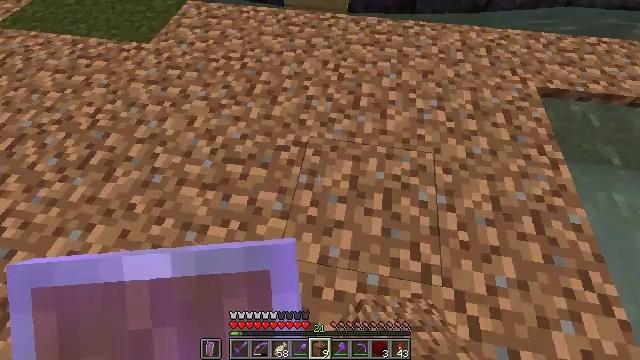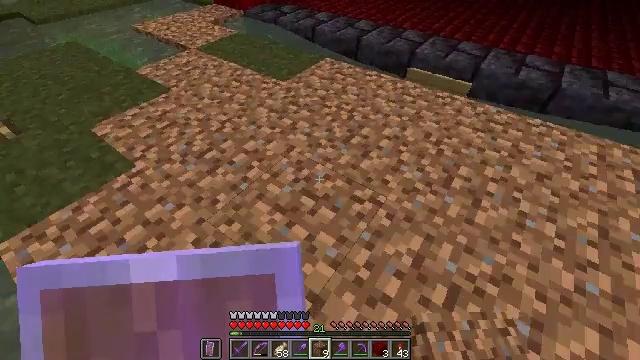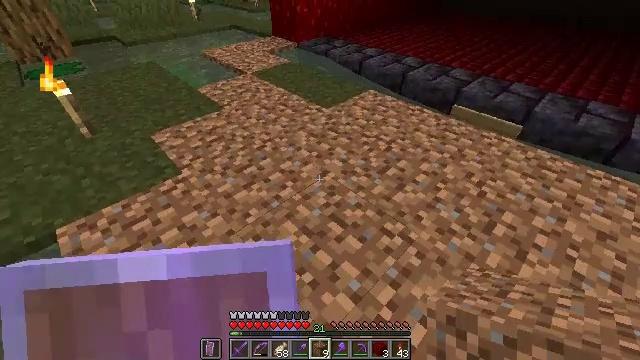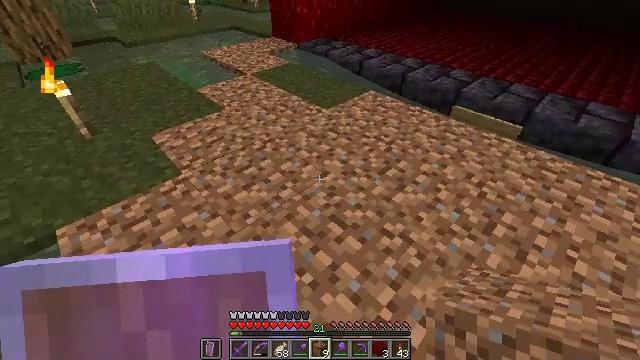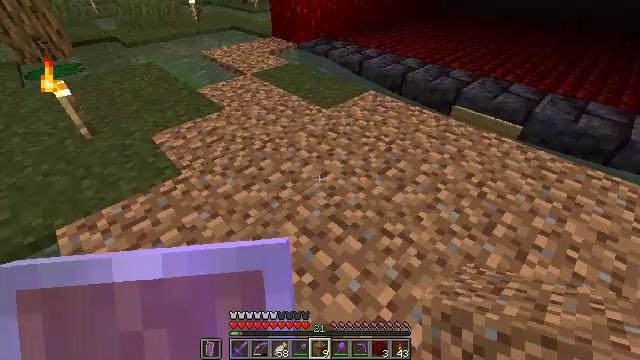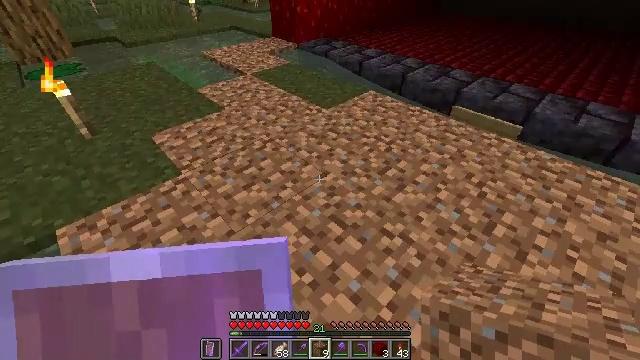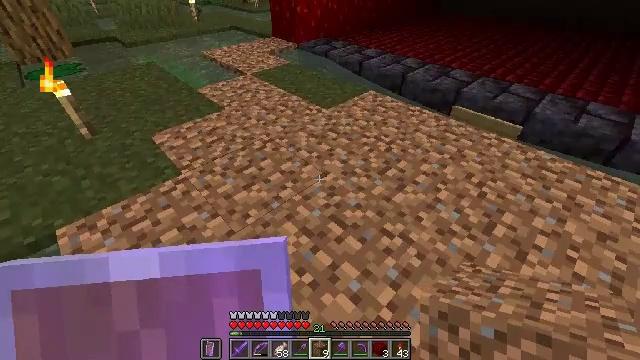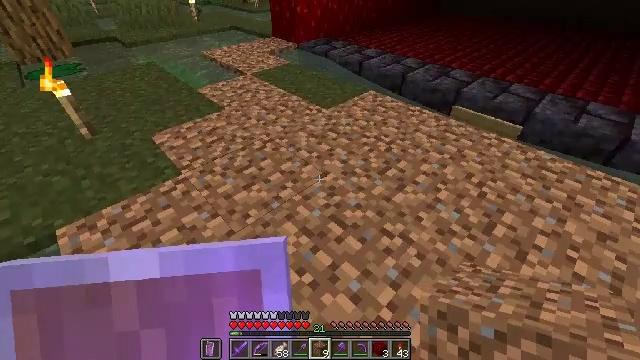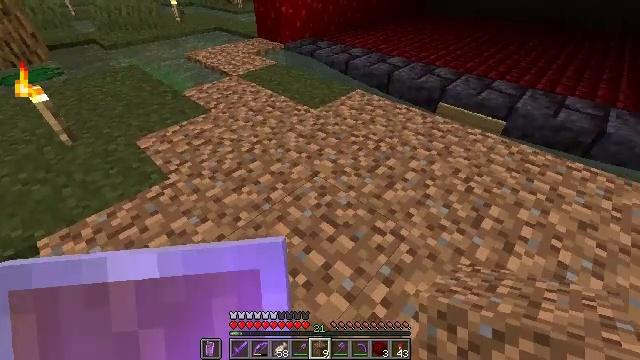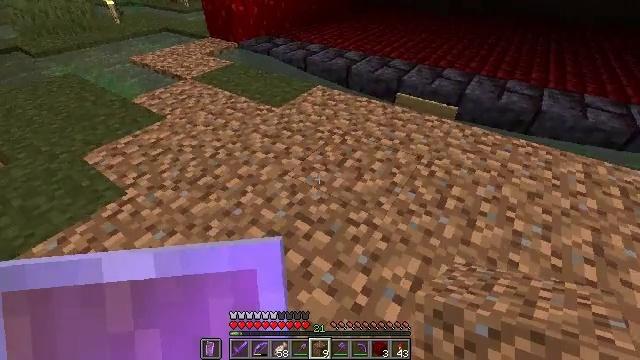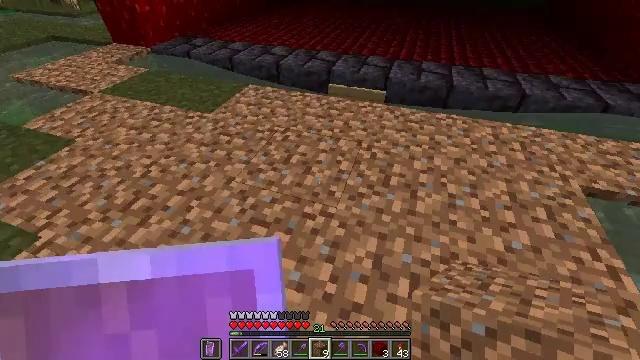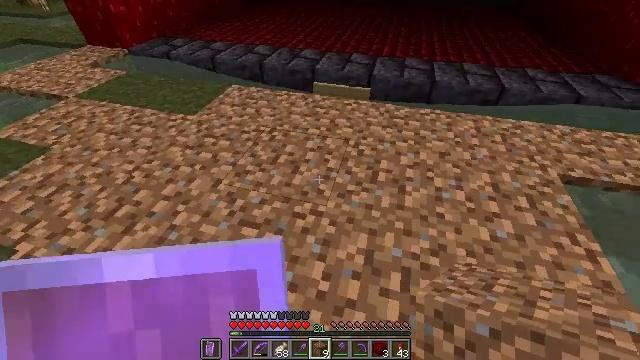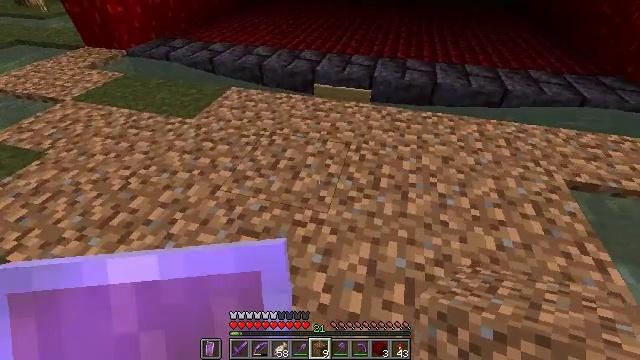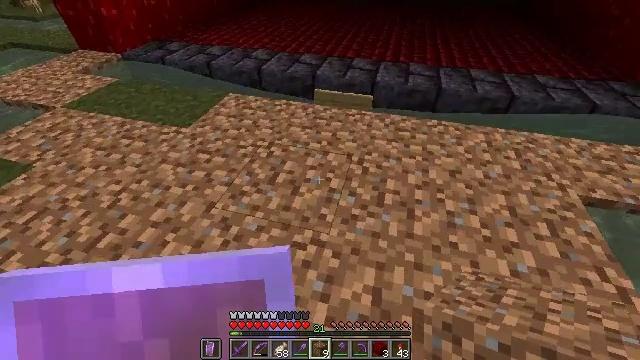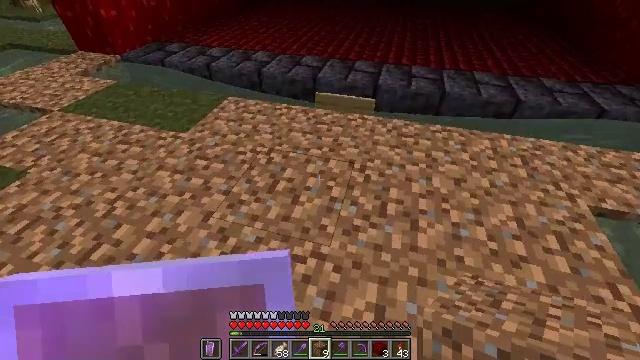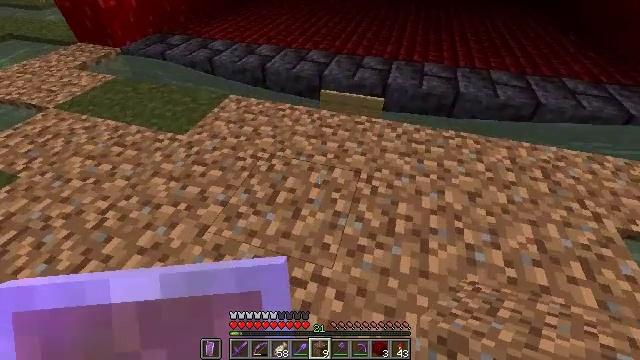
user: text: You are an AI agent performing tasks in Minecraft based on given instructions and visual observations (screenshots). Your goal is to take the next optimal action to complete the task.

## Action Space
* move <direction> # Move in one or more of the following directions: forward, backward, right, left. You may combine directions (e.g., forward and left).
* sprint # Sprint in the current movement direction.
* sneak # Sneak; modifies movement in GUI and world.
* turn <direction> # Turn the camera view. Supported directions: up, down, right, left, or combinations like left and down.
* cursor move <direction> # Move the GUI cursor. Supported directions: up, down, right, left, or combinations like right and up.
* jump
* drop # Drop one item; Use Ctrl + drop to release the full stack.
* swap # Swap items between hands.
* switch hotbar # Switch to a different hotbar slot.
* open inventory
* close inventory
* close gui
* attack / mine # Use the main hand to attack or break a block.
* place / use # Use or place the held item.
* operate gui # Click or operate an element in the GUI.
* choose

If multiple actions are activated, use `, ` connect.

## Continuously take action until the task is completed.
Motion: motion action
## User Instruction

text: Get dirt block.
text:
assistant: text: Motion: turn left and up
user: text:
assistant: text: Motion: turn left and up
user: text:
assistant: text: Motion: no_op
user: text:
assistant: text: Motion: no_op
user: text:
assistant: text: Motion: no_op
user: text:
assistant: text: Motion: no_op
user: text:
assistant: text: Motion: no_op
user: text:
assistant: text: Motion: turn right
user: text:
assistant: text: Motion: turn right
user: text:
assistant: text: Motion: turn right
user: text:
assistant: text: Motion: turn right
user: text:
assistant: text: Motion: move forward
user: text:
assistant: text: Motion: move forward
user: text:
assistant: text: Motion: move forward
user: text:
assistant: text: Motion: move forward, turn left and down
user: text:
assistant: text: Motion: move forward, turn down
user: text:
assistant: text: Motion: turn down
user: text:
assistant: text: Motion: turn down
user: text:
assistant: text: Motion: no_op
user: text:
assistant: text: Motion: no_op
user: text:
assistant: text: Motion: no_op
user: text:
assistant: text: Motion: no_op
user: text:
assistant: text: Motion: no_op
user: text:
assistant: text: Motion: turn left
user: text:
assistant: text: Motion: turn left and down
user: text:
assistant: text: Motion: turn left and up
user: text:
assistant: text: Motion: turn left and up
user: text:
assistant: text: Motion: turn left and up
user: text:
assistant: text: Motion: turn left
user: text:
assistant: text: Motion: no_op